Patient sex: F
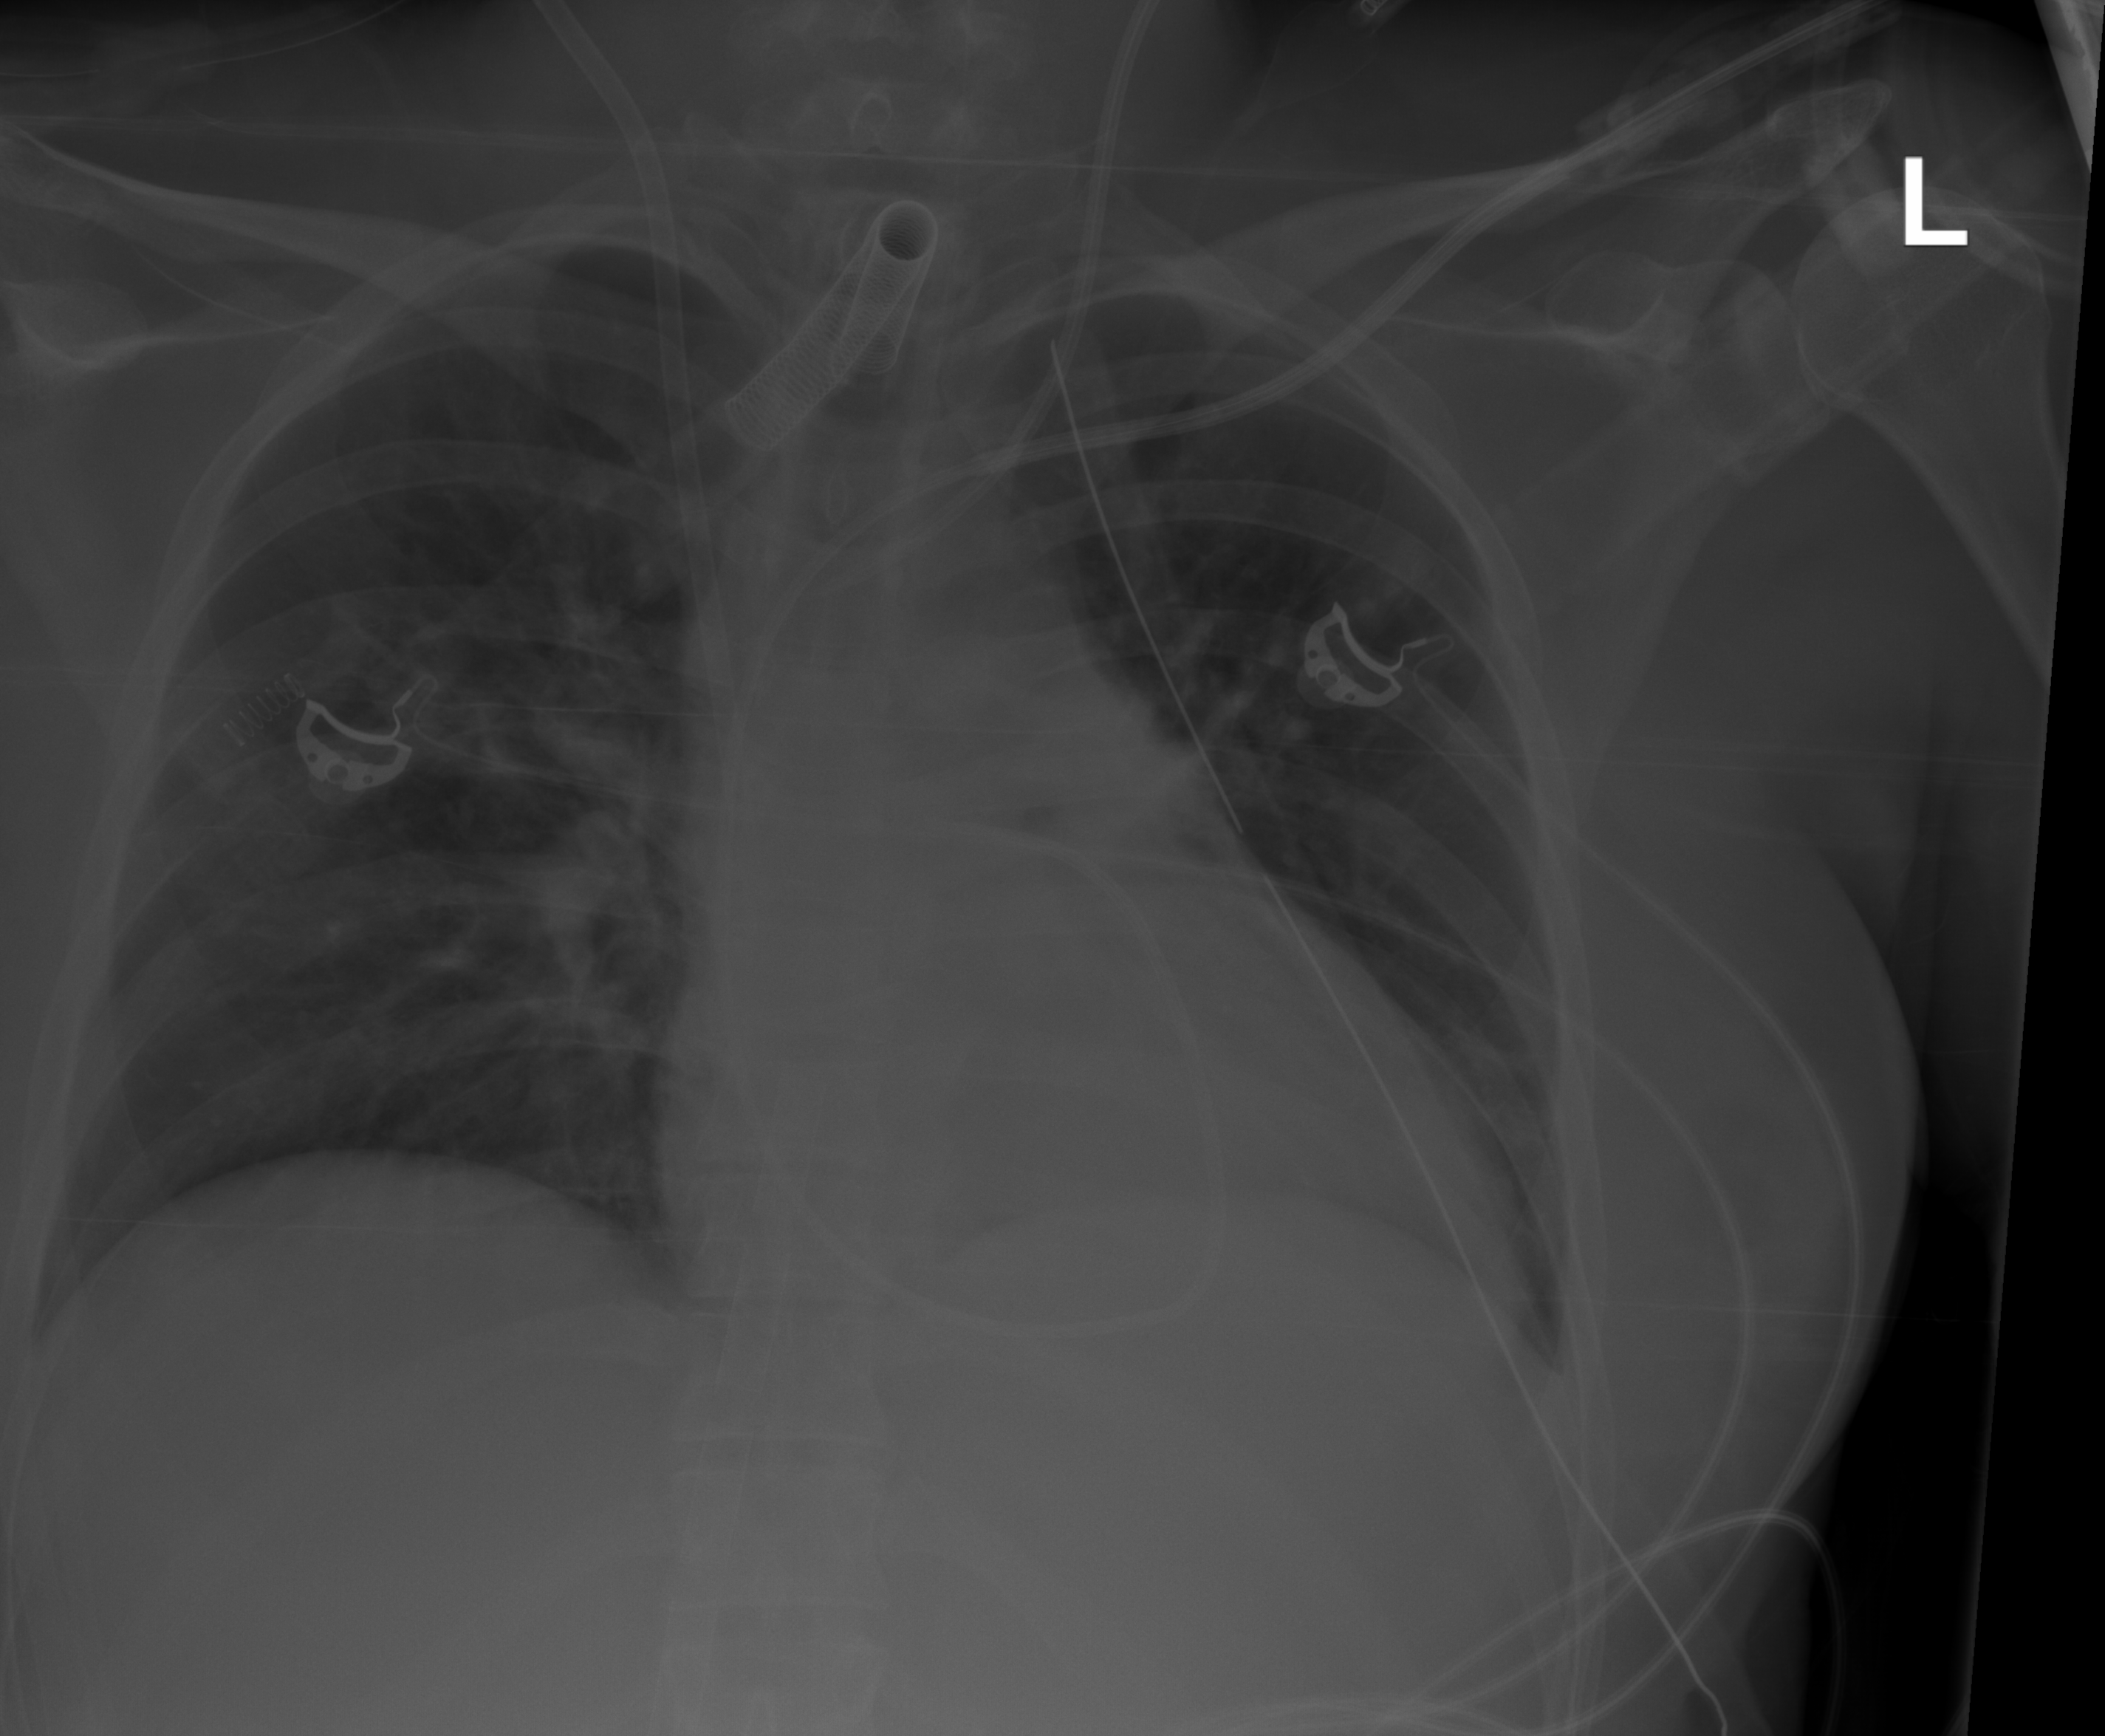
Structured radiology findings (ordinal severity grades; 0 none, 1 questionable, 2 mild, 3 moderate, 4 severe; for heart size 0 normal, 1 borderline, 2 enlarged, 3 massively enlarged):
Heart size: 2
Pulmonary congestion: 0
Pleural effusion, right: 0
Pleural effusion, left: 0
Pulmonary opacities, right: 0
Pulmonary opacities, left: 0
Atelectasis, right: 0
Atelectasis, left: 2